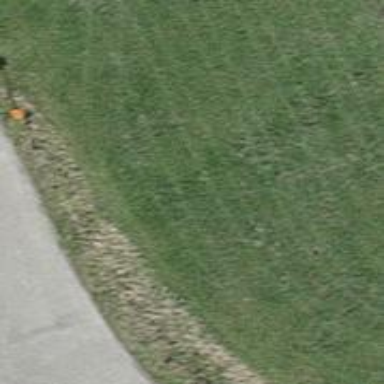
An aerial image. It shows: Pipeline marker.